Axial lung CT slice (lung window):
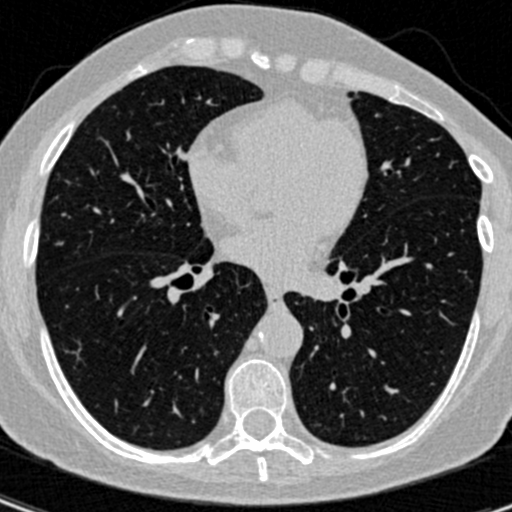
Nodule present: no